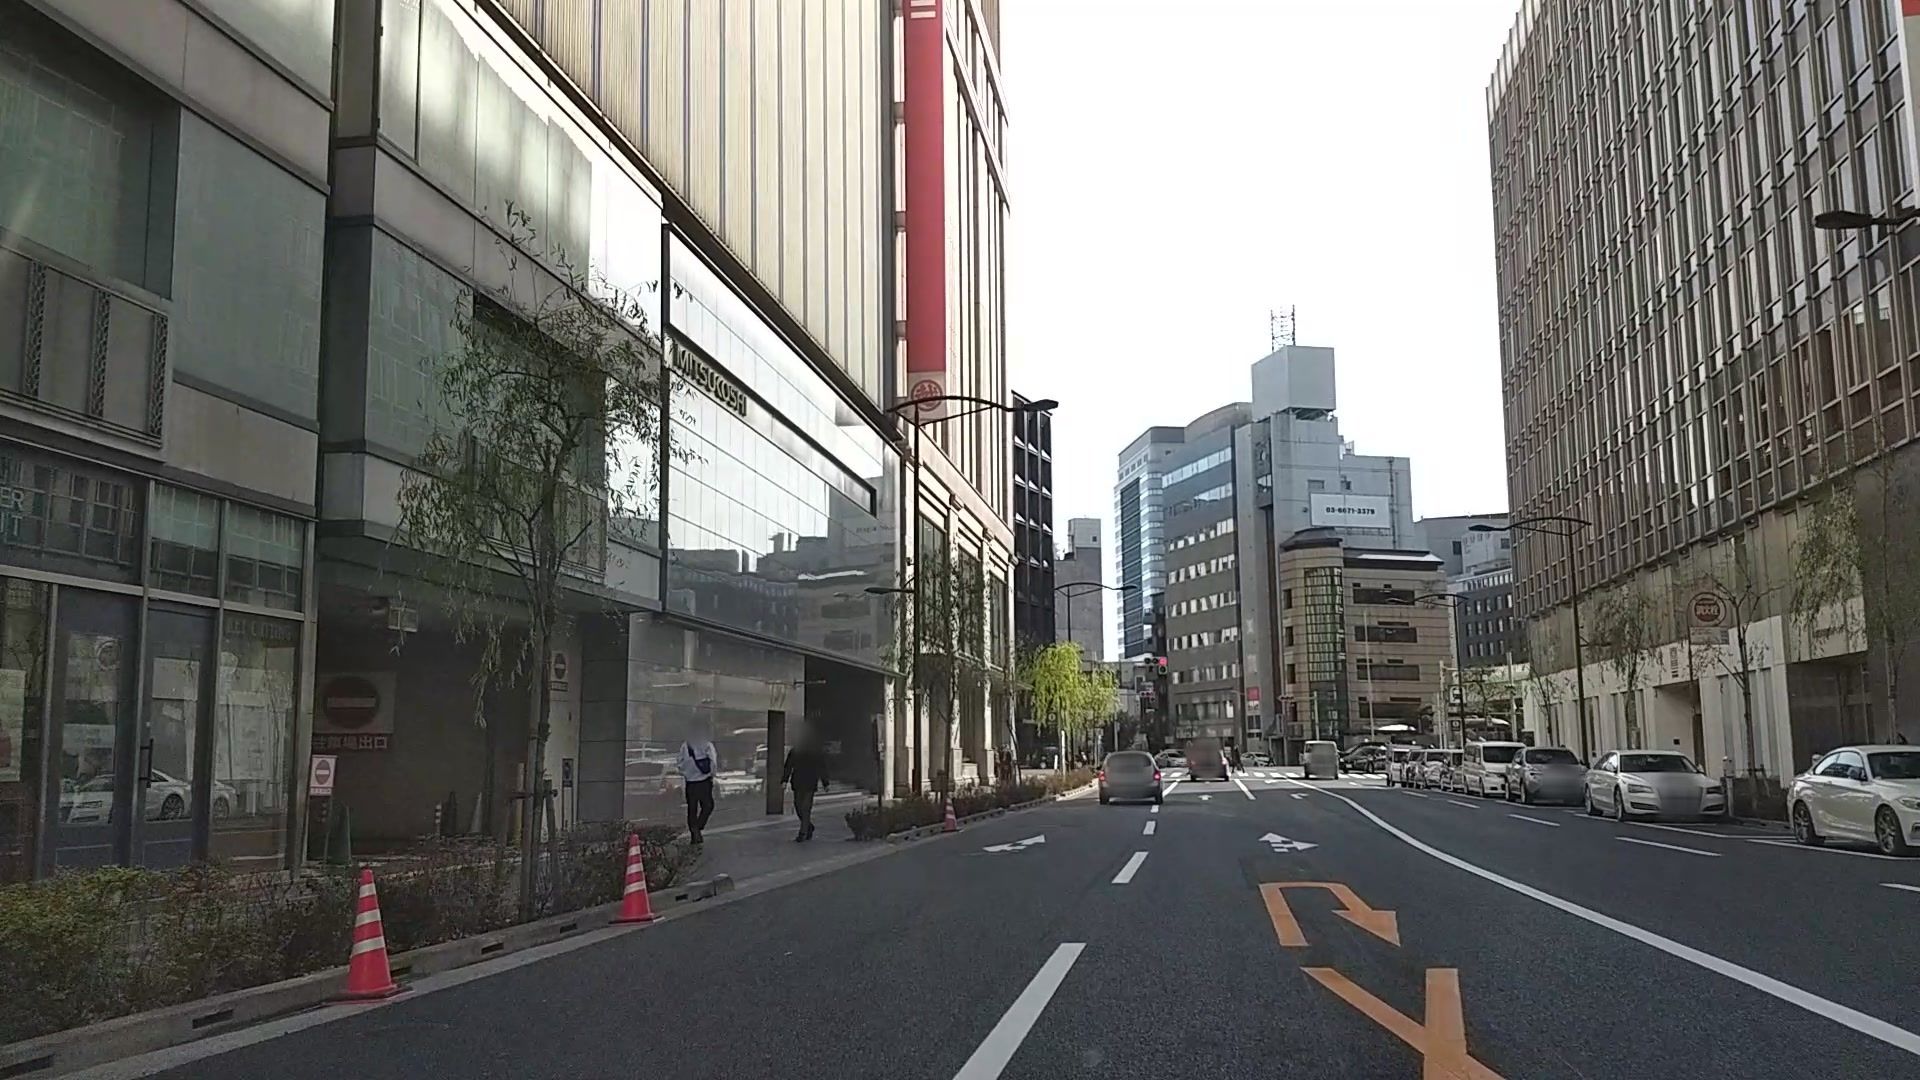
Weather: cloudy
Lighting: day
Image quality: good
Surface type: driving surface
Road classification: footway
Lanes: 4
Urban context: urban centre
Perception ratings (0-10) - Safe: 6.61, Lively: 7.67, Beautiful: 5.7, Boring: 2.39, Depressing: 5.41, Wealthy: 8.25